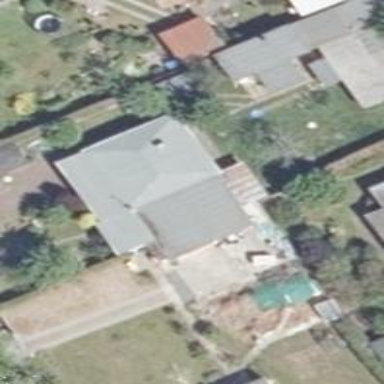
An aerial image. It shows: Simple and straightforward house.